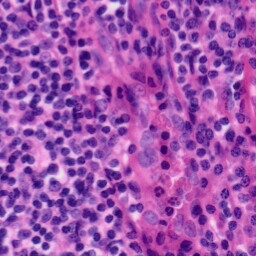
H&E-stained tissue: Tonsil